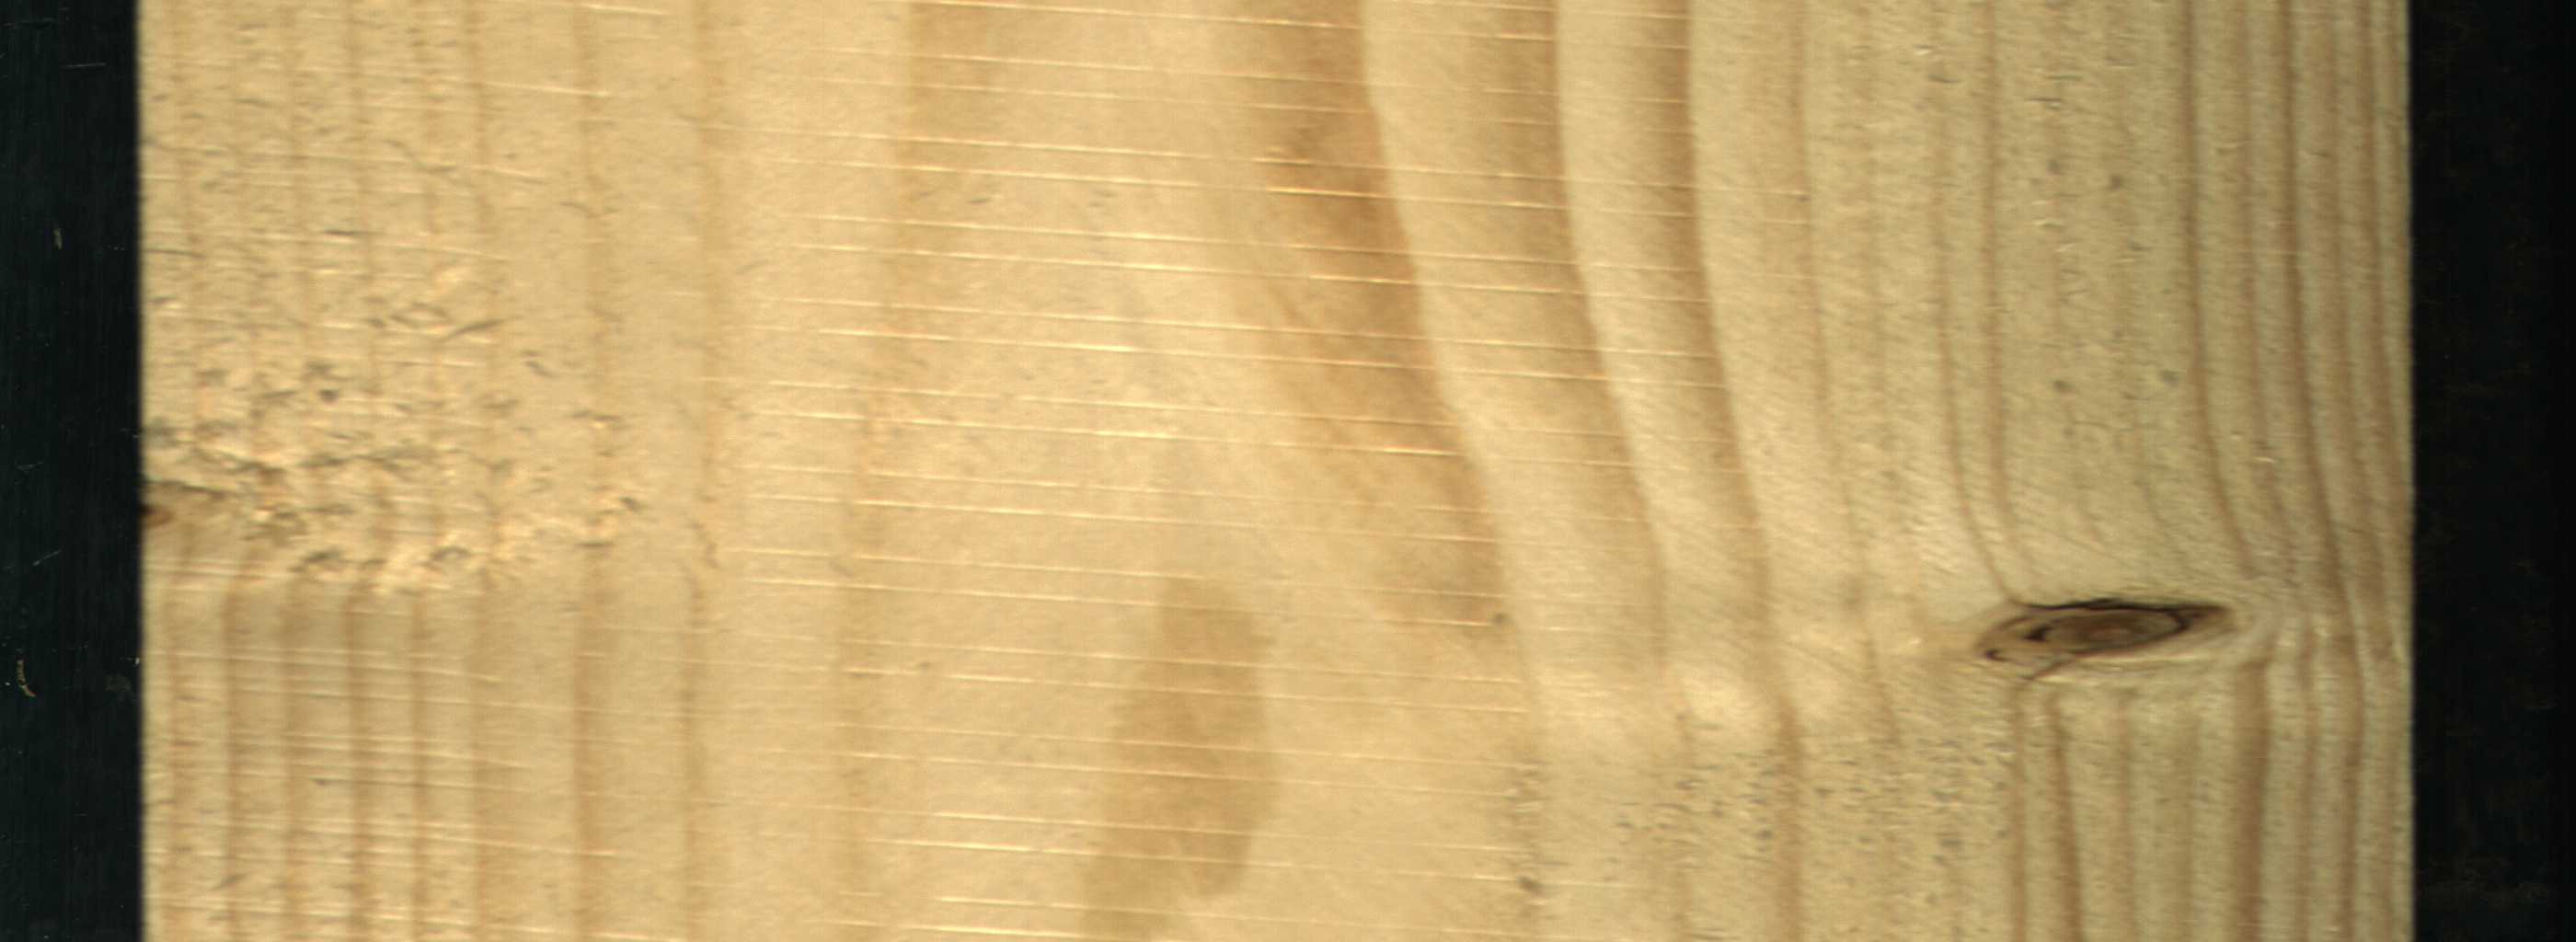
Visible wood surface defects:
Dead_Knot